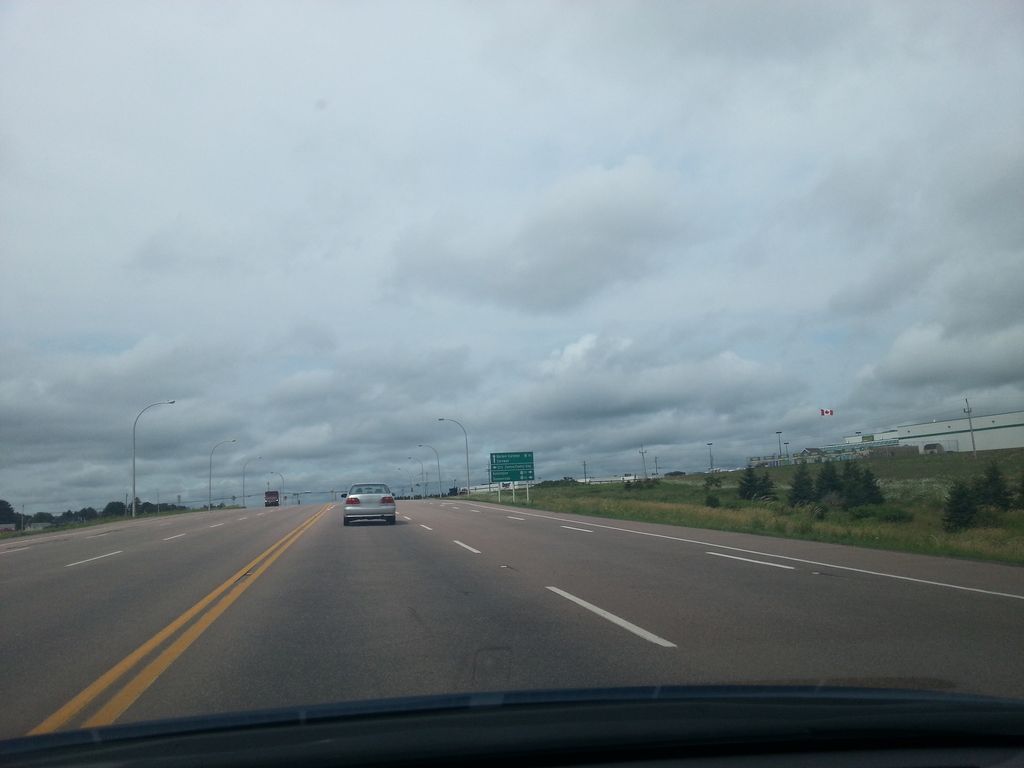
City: charlottetown